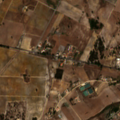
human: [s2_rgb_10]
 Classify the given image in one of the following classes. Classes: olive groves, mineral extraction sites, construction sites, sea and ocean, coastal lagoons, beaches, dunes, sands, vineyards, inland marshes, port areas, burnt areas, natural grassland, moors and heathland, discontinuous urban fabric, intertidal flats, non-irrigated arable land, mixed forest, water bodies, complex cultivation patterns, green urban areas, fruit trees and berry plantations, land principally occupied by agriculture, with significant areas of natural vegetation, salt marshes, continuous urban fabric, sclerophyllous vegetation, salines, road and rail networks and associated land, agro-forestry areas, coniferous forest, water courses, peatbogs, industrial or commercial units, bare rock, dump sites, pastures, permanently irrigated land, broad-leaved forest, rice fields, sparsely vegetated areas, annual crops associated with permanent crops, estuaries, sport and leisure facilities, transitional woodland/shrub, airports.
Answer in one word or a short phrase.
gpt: vineyards, complex cultivation patterns